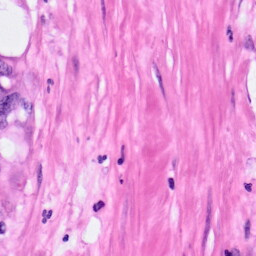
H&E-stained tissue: Pancreatic